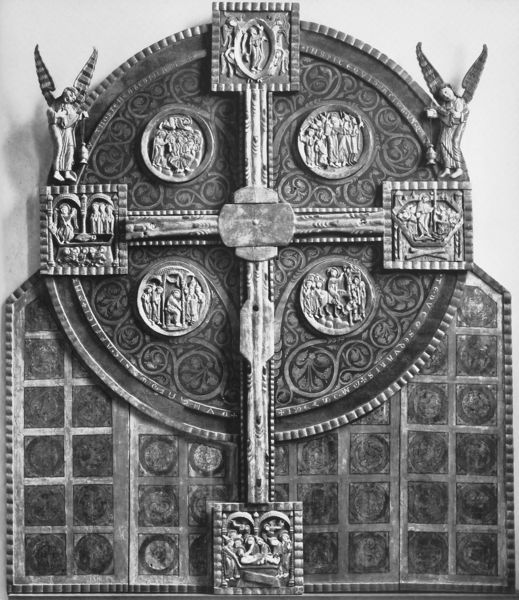
Titel: Scheibenkreuz
Standort: Soest, St. Maria zur Höhe (EU - D - NRW)
Schlagwörter: flügel, menschen, ornament, kirche, kreis, pferd, rund, engel, ranken, relief, bilder, modern, figuren, ornamente, metall, vier, kreuz, kreise, mosaik, gravur, altar, quadrate, weihrauch, occuli, szenen, quadrat, vierecke, geschichten, tabernakel, tafeln, apostel, engelsflügel, nordisch, rad des lebens, rundkreuz